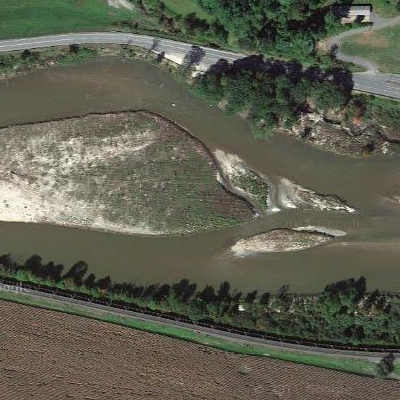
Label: dRiverLake